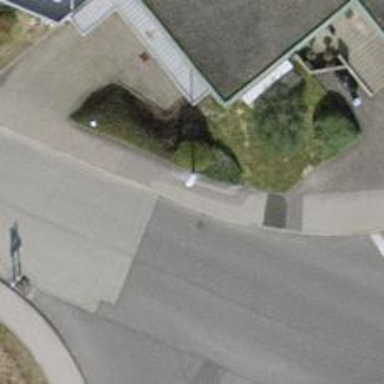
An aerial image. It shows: Asphalt sidewalk.